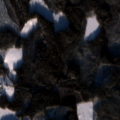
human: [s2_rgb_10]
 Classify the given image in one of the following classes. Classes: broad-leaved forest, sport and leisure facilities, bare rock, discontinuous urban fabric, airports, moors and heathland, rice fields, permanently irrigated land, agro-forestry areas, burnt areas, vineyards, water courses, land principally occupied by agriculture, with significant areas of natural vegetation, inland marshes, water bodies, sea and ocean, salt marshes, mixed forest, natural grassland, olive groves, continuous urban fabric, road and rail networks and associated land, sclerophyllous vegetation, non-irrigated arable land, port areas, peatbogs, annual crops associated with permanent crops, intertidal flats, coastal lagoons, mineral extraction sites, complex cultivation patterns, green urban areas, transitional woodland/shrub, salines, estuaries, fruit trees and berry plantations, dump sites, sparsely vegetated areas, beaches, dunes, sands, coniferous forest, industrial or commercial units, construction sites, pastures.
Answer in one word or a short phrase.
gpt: coniferous forest, mixed forest, water bodies